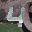
Label: 4